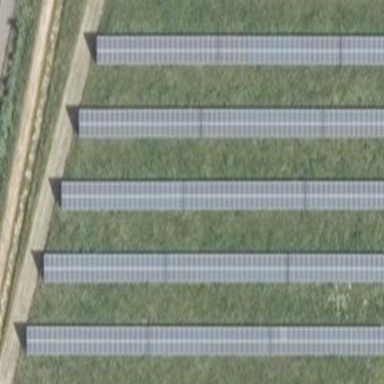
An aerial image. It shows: Solar power generator with photovoltaic panels.